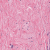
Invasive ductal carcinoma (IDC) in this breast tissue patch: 0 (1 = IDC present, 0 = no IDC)